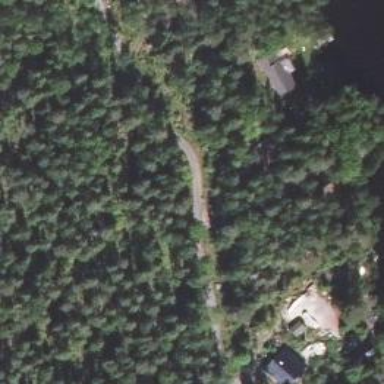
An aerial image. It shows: Driveway.